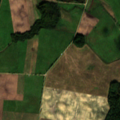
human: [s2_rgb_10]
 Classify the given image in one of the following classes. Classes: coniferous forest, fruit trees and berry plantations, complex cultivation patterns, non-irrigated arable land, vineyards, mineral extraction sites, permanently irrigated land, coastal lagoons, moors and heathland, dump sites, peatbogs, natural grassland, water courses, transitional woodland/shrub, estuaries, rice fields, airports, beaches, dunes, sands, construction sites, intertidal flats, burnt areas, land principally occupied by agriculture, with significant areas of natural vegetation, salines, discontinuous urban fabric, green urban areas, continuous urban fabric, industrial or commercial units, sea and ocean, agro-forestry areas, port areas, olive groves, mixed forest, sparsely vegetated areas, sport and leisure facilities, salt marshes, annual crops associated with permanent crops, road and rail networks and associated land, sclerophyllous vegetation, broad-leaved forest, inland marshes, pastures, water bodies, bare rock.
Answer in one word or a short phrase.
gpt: non-irrigated arable land, pastures, land principally occupied by agriculture, with significant areas of natural vegetation, broad-leaved forest, mixed forest